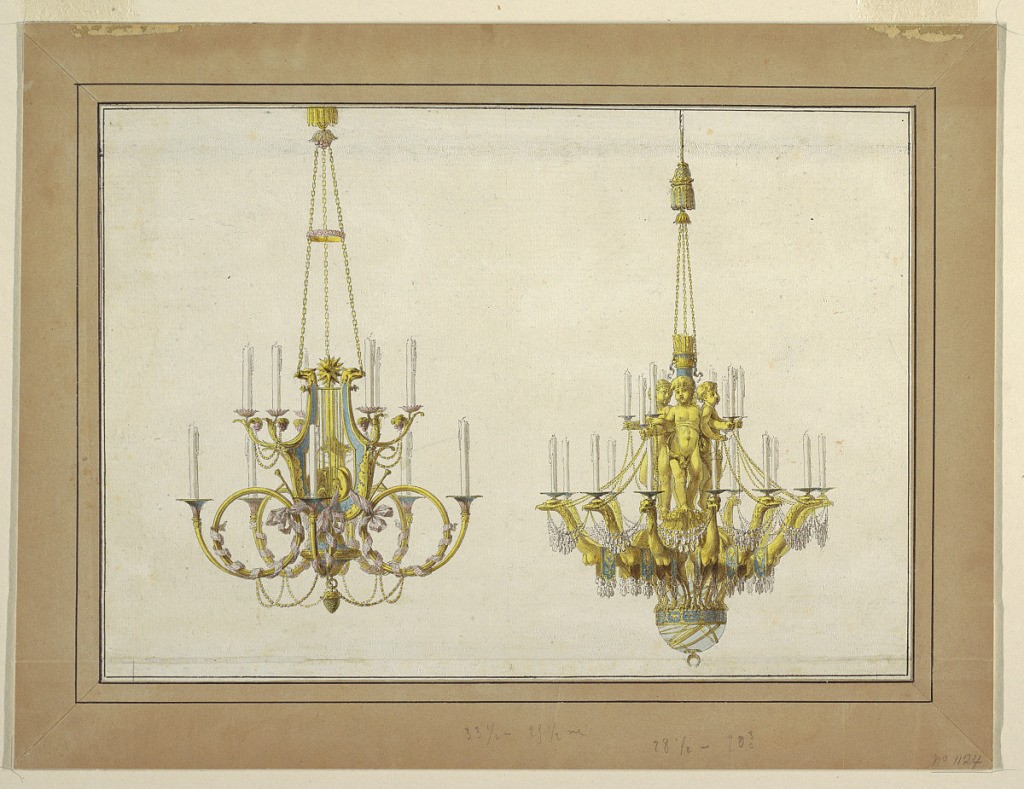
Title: Design for Two Gilt Bronze Chandeliers
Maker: Jean Démosthène Dugourc, French, 1749–1825
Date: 1777
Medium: Pen and ink, brush and watercolor on paper, lined with paper and framed with brown paper stripe
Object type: Drawing
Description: Design for two chandeliers.  Left, is a chandelier with a lyre as the shaft.  Branches of bottom row of candle shafts form French horns and top branches of candle shafts form flower boughs.  Right, is a chandelier with the shaft formed by four children standing on fantastic birds, which, in turn, stand on a sphere.  Sockets for candles are placed in the children's hands and on the heads of the birds.